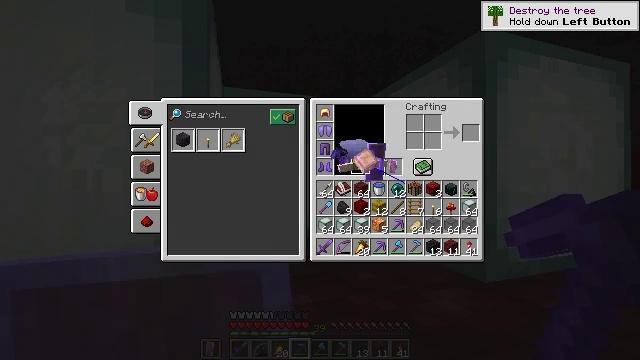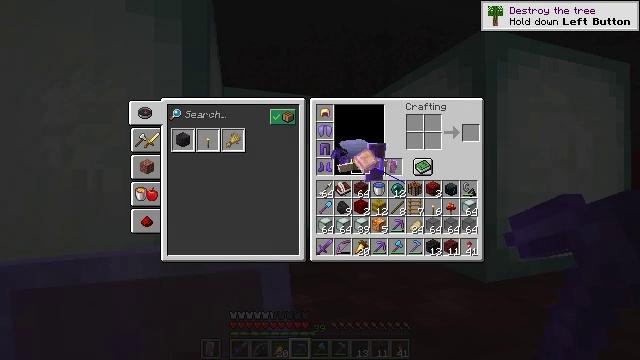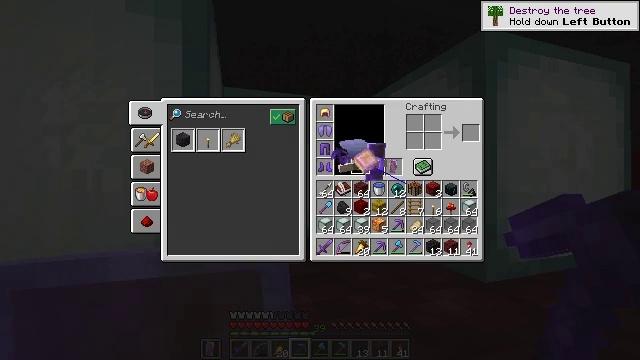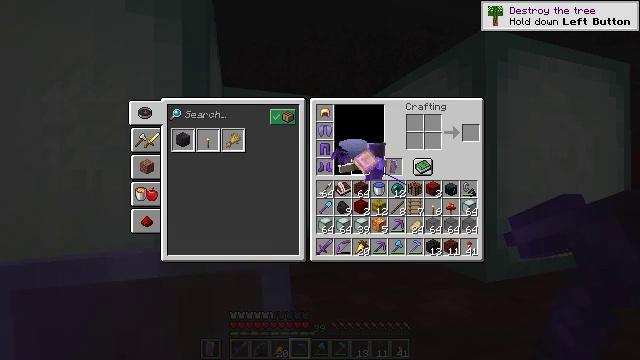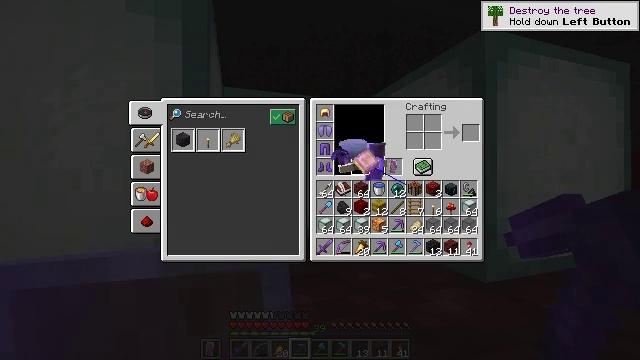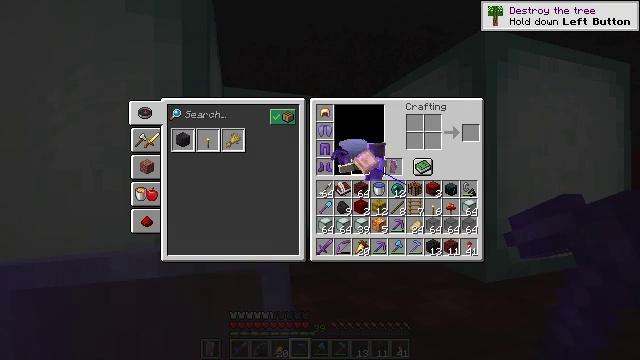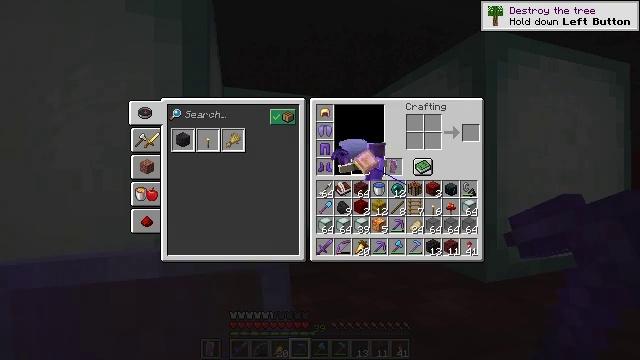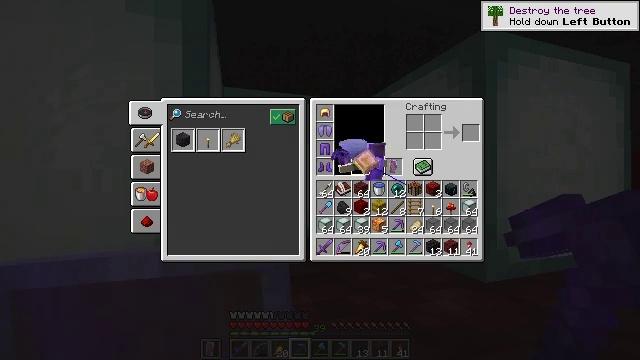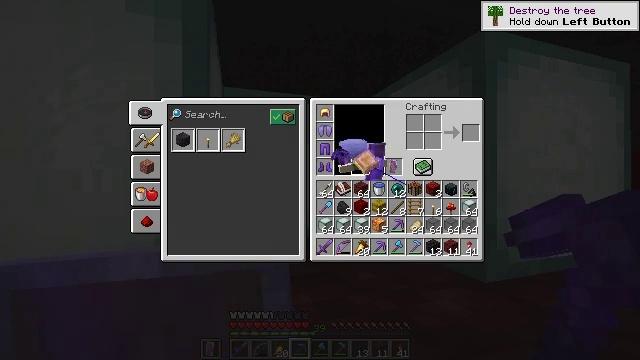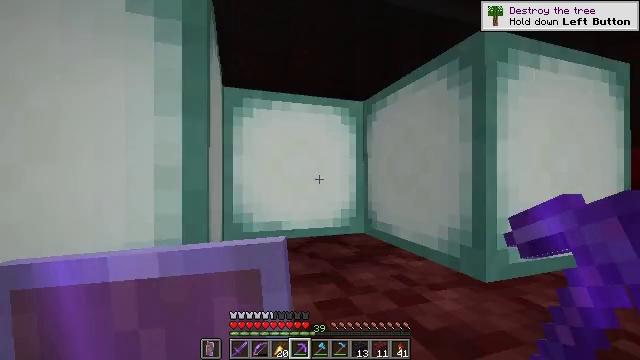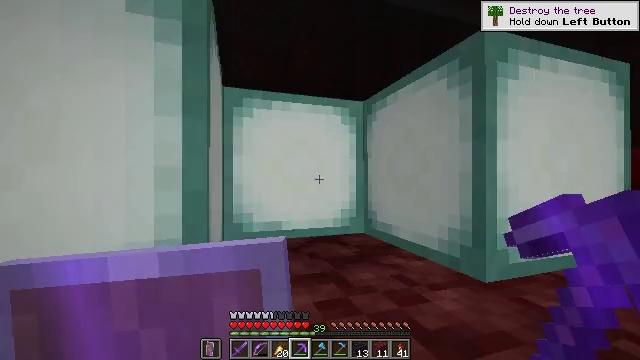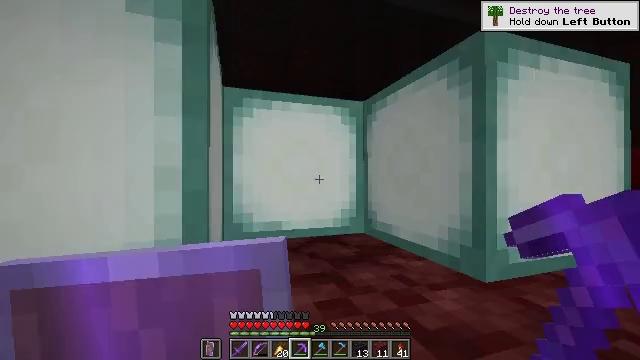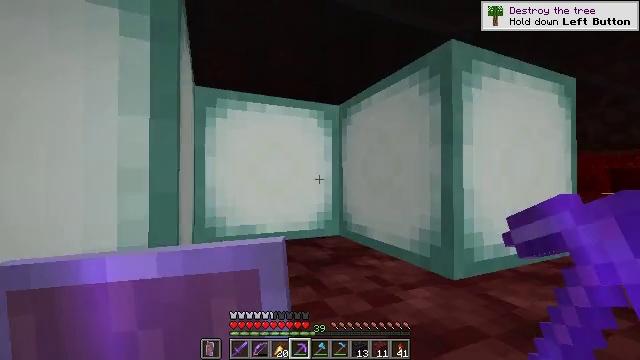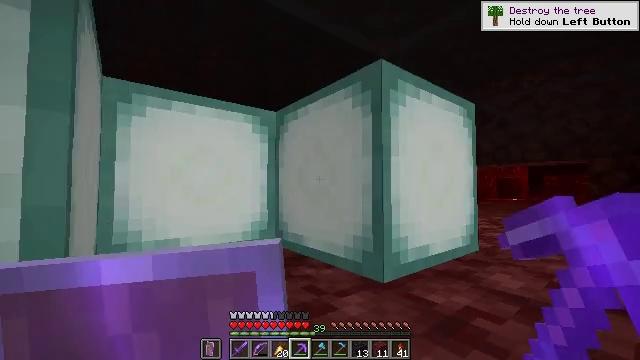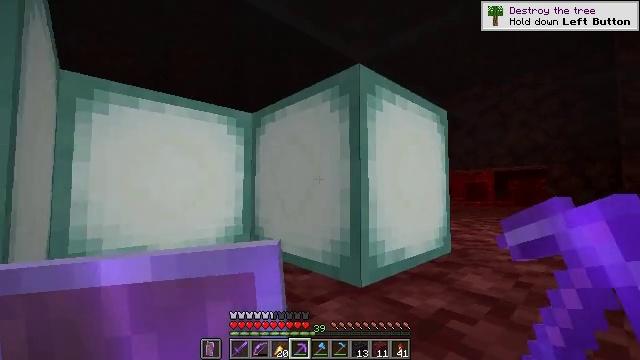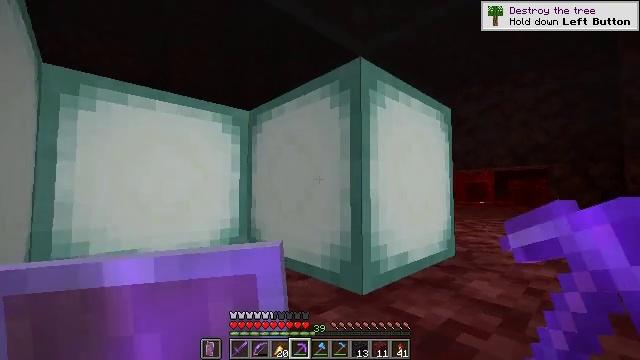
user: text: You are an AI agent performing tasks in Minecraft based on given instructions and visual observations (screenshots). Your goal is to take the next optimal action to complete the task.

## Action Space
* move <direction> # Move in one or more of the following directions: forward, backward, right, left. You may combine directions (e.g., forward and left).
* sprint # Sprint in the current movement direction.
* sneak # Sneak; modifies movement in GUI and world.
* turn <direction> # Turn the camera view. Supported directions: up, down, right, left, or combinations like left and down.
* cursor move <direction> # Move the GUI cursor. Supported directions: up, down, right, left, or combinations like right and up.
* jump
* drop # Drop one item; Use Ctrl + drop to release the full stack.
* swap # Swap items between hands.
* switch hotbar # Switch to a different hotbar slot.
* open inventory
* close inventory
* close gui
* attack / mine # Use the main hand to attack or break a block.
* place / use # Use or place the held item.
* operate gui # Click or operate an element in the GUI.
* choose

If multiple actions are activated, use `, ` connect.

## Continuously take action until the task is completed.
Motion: motion action
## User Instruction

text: Harvest the sea lantern from its structure.
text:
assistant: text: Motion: cursor move right
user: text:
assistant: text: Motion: cursor move right
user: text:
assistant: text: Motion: no_op
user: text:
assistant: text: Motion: no_op
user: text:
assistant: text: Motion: no_op
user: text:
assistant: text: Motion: no_op
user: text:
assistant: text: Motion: no_op
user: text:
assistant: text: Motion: no_op
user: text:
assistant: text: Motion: no_op
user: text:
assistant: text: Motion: no_op
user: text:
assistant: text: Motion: no_op
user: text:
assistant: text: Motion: turn right
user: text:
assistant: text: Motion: move forward, turn right and up
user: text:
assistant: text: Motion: move forward, turn right
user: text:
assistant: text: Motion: move forward
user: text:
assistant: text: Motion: move forward, attack / mine
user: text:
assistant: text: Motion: move forward, attack / mine
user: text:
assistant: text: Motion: move forward, attack / mine
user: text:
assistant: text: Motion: move forward, attack / mine
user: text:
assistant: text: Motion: attack / mine
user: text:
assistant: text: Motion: attack / mine
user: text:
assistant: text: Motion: attack / mine
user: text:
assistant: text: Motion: attack / mine
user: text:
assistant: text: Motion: attack / mine
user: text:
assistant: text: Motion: attack / mine
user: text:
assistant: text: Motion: attack / mine
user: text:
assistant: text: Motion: attack / mine
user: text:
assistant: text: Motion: attack / mine
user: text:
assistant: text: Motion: move forward, attack / mine
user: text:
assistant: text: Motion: move forward, turn left, attack / mine